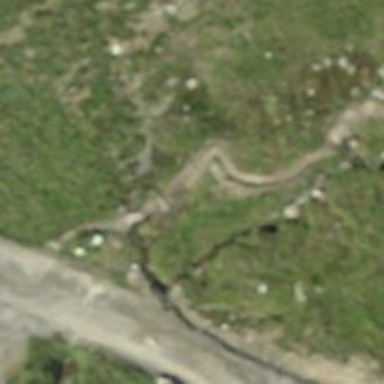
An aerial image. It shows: Ground path.